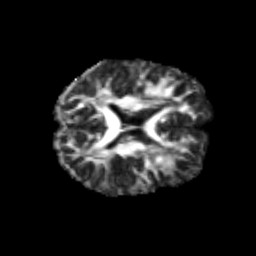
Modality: FA
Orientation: axial
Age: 29
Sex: male
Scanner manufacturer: siemens
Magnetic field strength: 3 T
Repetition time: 3.5 s
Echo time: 0.125 s